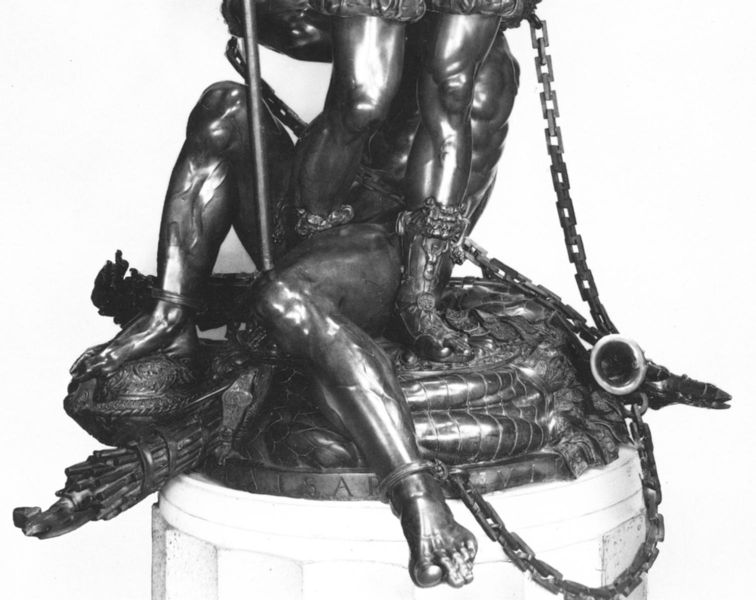
Titel: Karl V. und die gefesselte Wut ;Karl  V. triumphiert über den Furor
Künstler: Leone Leoni
Institution: Madrid, Museo del Prado
Schlagwörter: akt, fuß, mann, nackt, menschen, sitzen, ausschnitt, frau, figur, schuppen, skulptur, statue, beine, fesseln, bein, füße, stab, kette, detail, büste, metall, sandalen, bronze, knie, ring, foto, eisen, gefangen, schwarzweiß, text, ketten, soldat, sieg, gefängnis, sklave, amazone, wächter, gefangener, schildkröte, sklaven, fessel, blei, besiegt, angekettet, fussgelenk, gefangenschaft, fußfessel, fussfesseln, in ketten